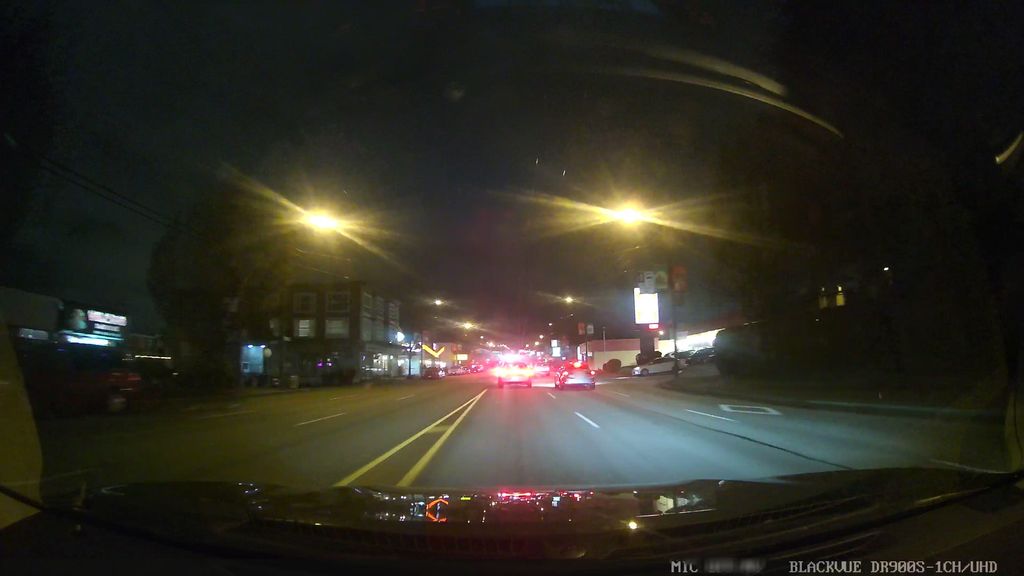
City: vancouver